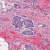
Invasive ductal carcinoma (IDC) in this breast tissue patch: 1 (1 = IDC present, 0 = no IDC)